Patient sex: M
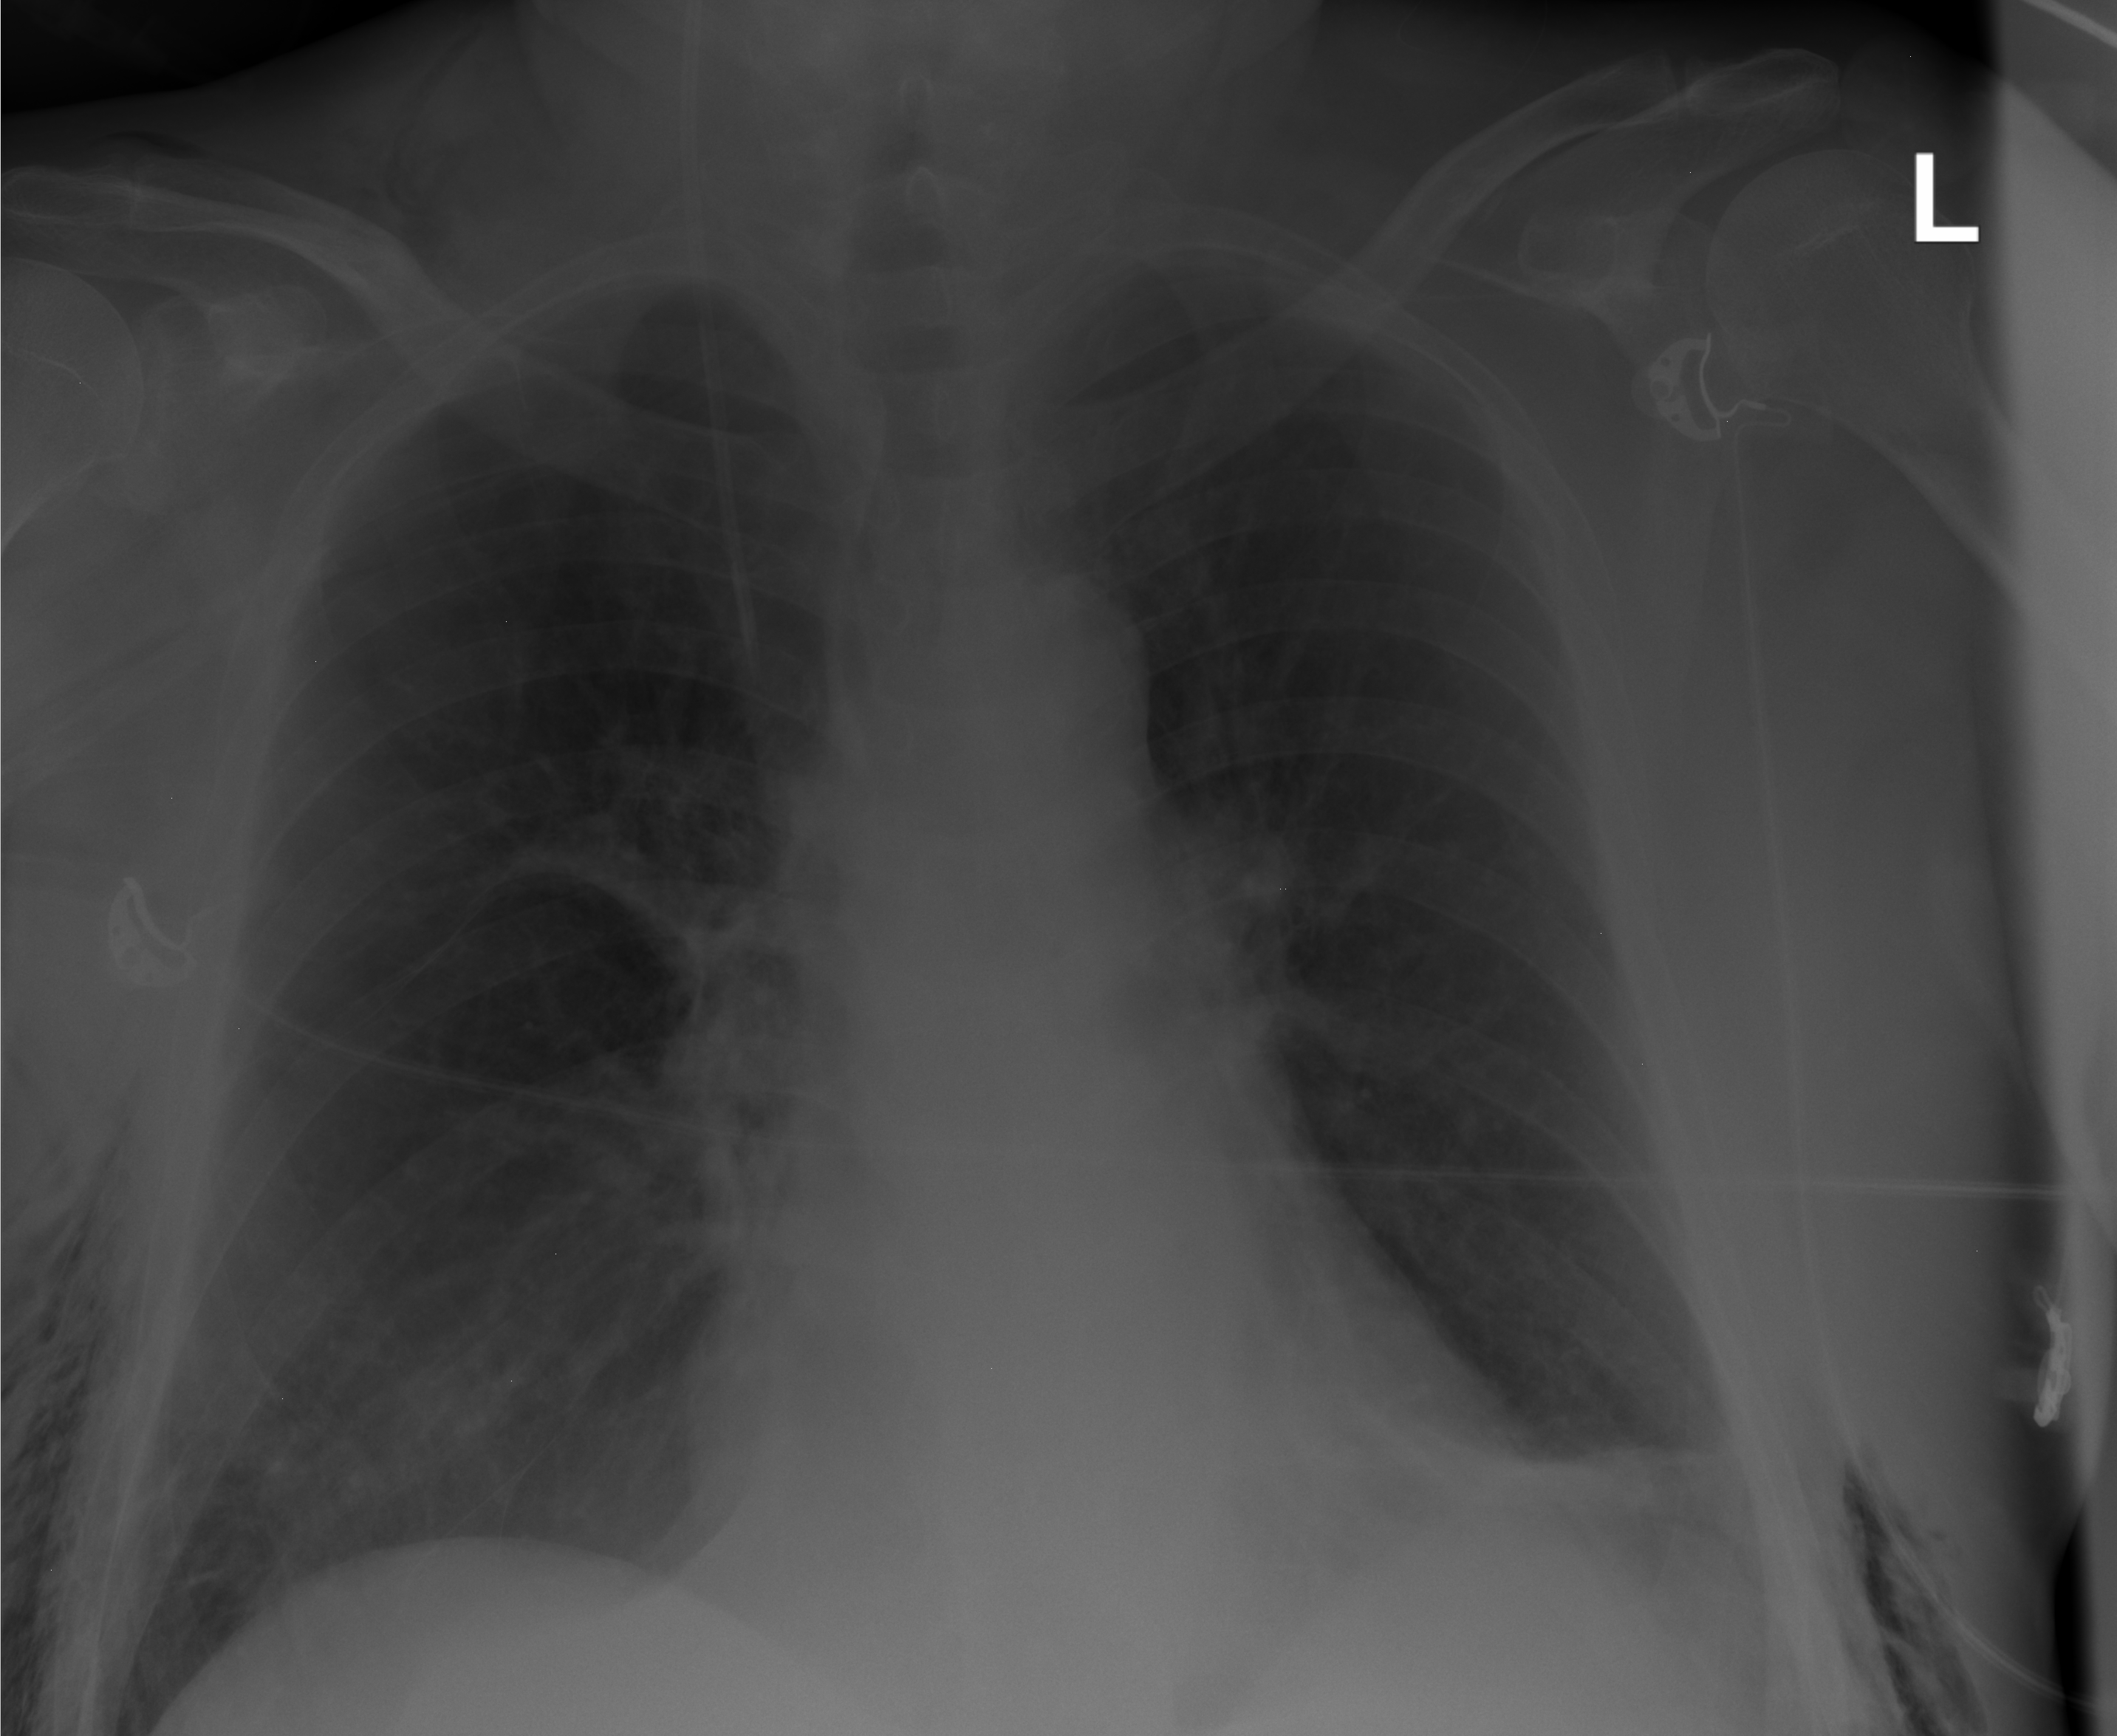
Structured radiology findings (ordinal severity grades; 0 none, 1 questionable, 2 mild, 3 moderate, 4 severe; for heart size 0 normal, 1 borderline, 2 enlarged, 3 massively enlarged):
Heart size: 0
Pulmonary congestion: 0
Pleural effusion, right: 0
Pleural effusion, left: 1
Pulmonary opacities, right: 0
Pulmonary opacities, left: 0
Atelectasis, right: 0
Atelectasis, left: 2